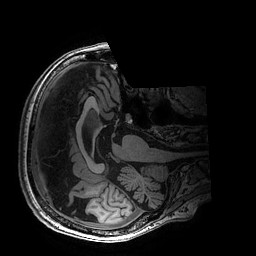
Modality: T1w
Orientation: axial
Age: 69
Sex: female
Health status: healthy
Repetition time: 2.53 s
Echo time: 0.0034 s